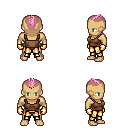
a pixel art fantasy rpg character, male body template, human, tanned skin, brown pirate shirt, gold greaves, pink short mohawk hairstyle, gold gloves, four views (front, back, left, right), 2x2 character sprite sheet, small pixel art, hard edges, no anti-aliasing